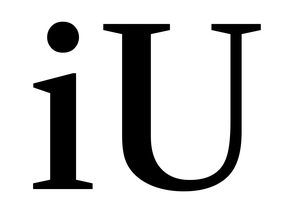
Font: LibreCaslonText_Medium